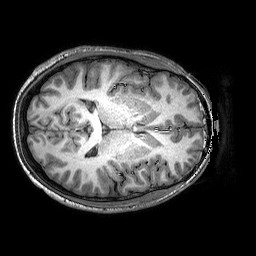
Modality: T1w
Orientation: axial
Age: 19
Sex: male